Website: apple-inc
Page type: payment
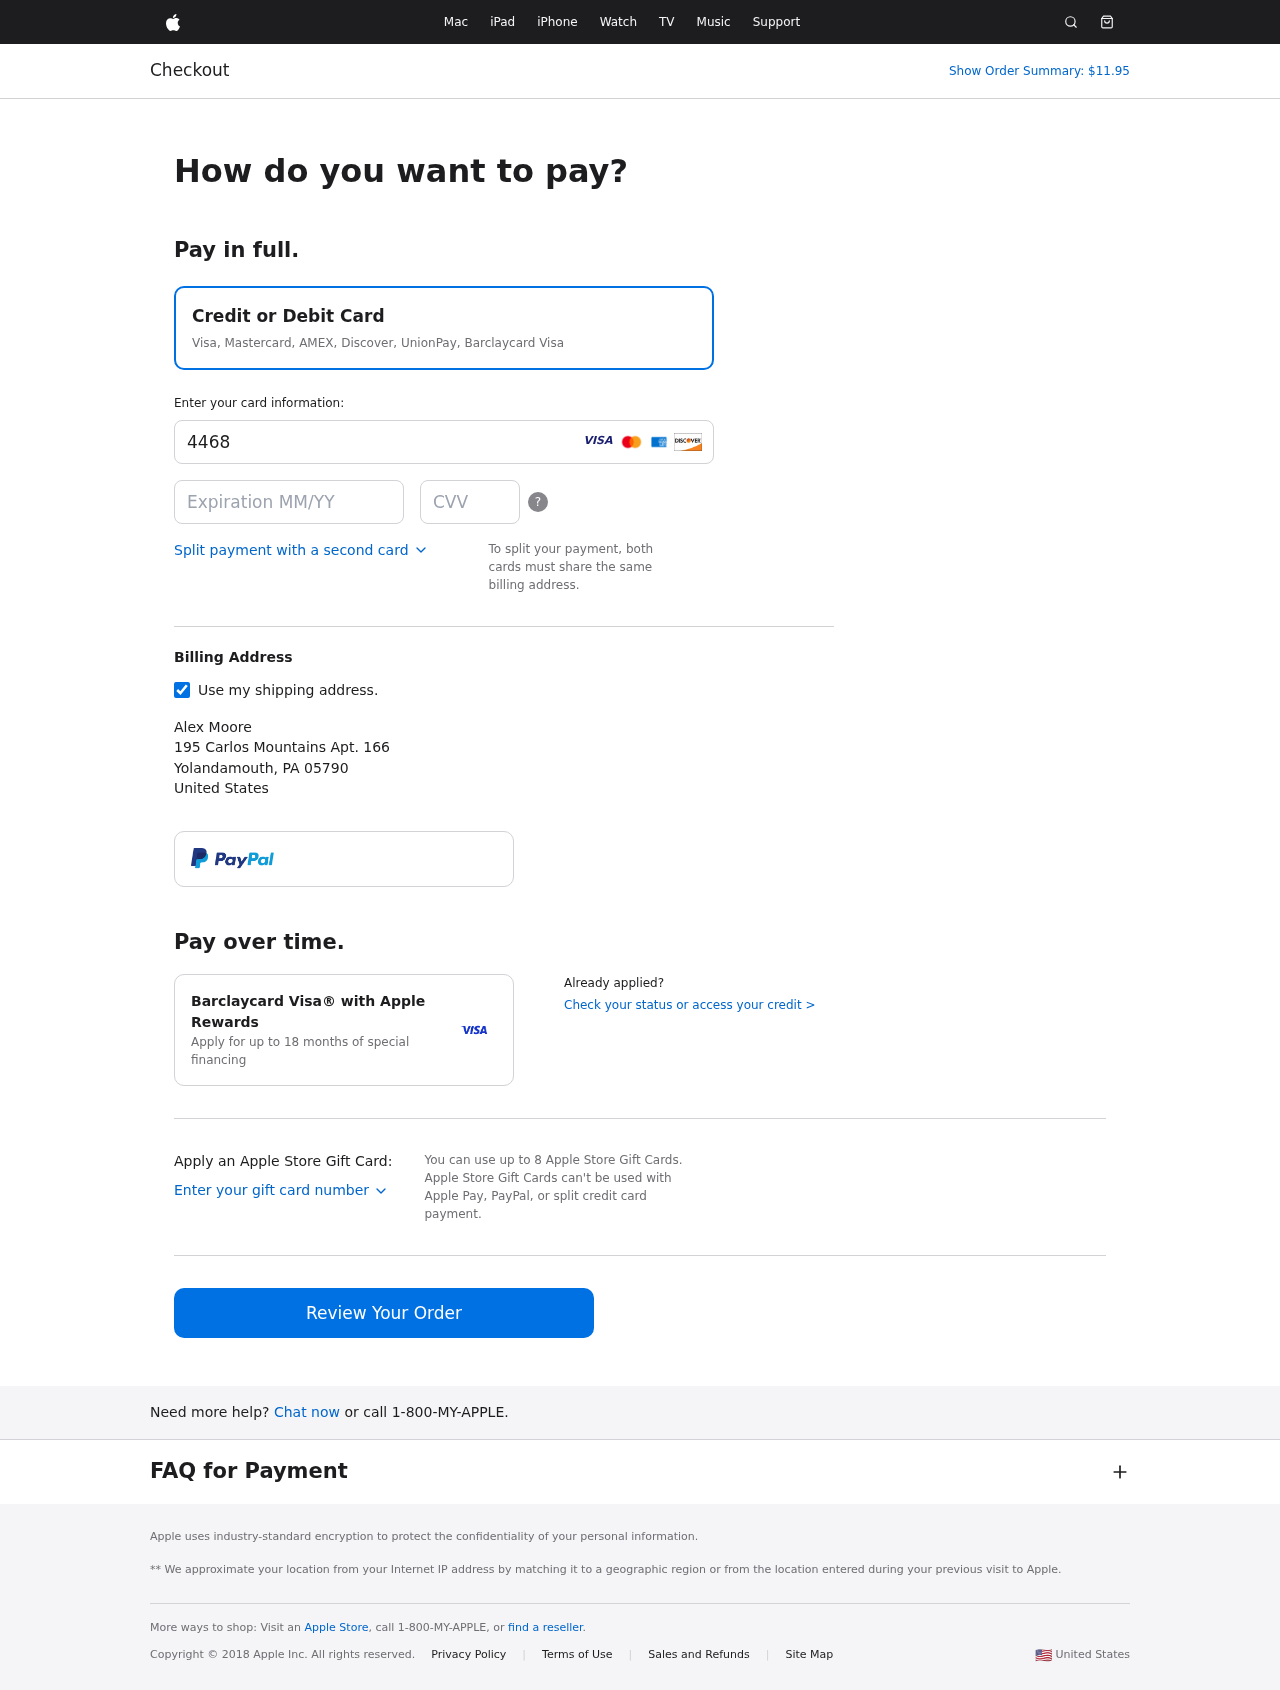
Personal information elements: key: PII_CARD_CVV
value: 212
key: PII_CARD_EXPIRY
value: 01/30
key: PII_CARD_NUMBER
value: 4468 7336 4271 9978
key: PII_CITY
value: Yolandamouth
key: PII_COUNTRY
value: United States
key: PII_FULLNAME
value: Alex Moore
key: PII_POSTCODE
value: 05790
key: PII_STATE_ABBR
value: PA
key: PII_STREET
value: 195 Carlos Mountains Apt. 166
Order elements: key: ORDER_TOTAL
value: Show Order Summary: $11.95